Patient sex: F
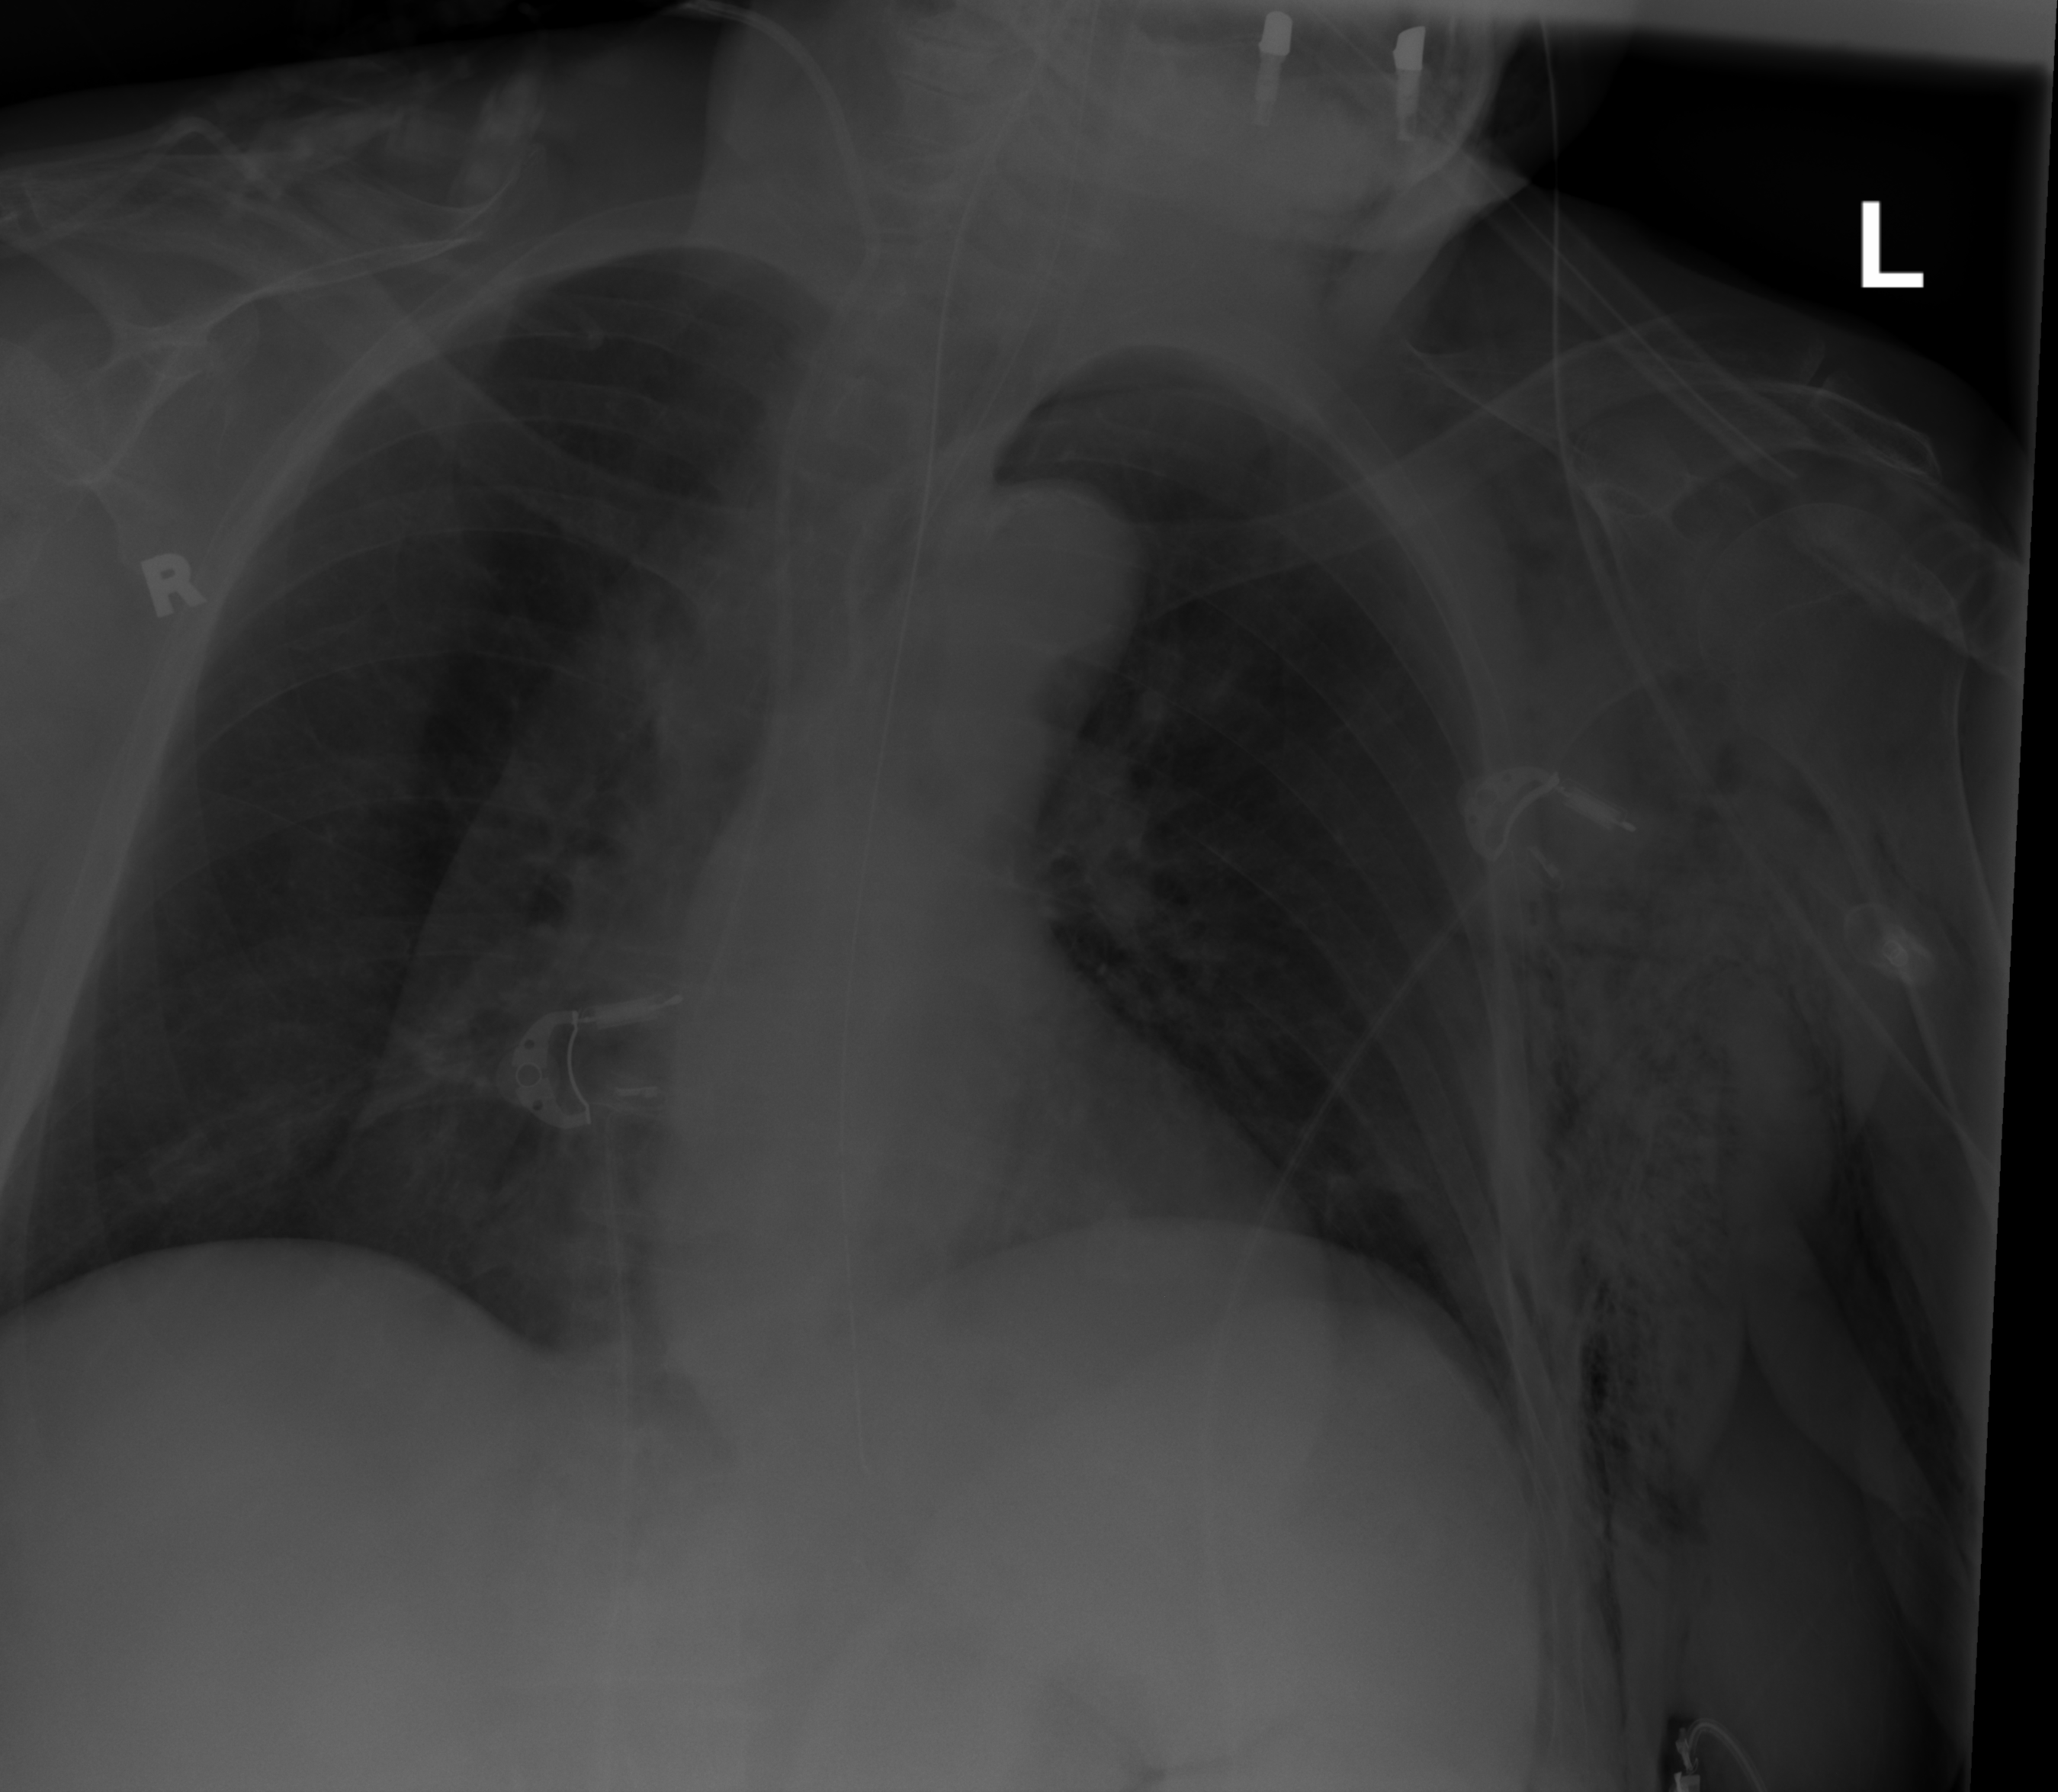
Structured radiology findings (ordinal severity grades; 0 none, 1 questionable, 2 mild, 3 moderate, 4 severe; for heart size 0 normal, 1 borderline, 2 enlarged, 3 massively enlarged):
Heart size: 1
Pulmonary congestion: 1
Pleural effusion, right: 0
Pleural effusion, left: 0
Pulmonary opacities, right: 0
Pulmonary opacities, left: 0
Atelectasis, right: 0
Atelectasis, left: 1